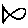
Label: fish